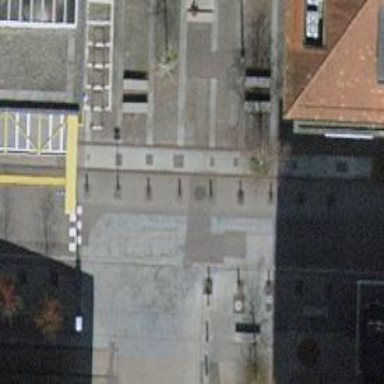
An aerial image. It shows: Pedestrian path with asphalt surface.